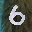
Label: 6